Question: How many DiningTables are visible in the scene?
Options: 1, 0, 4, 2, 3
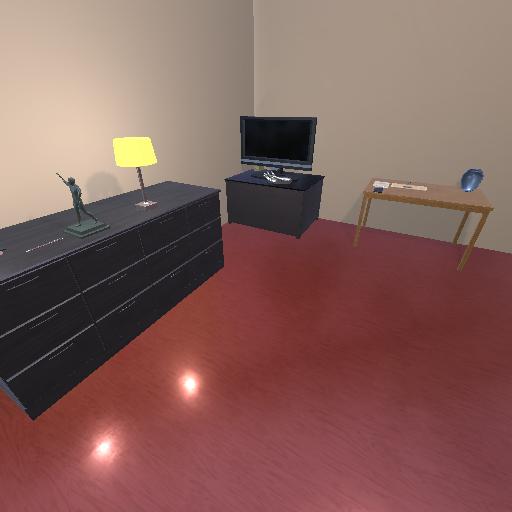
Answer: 1